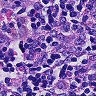
Metastatic tissue present: no